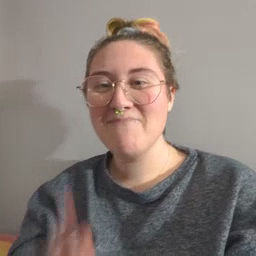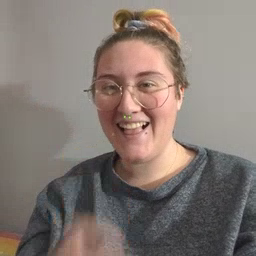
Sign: mad